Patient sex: M
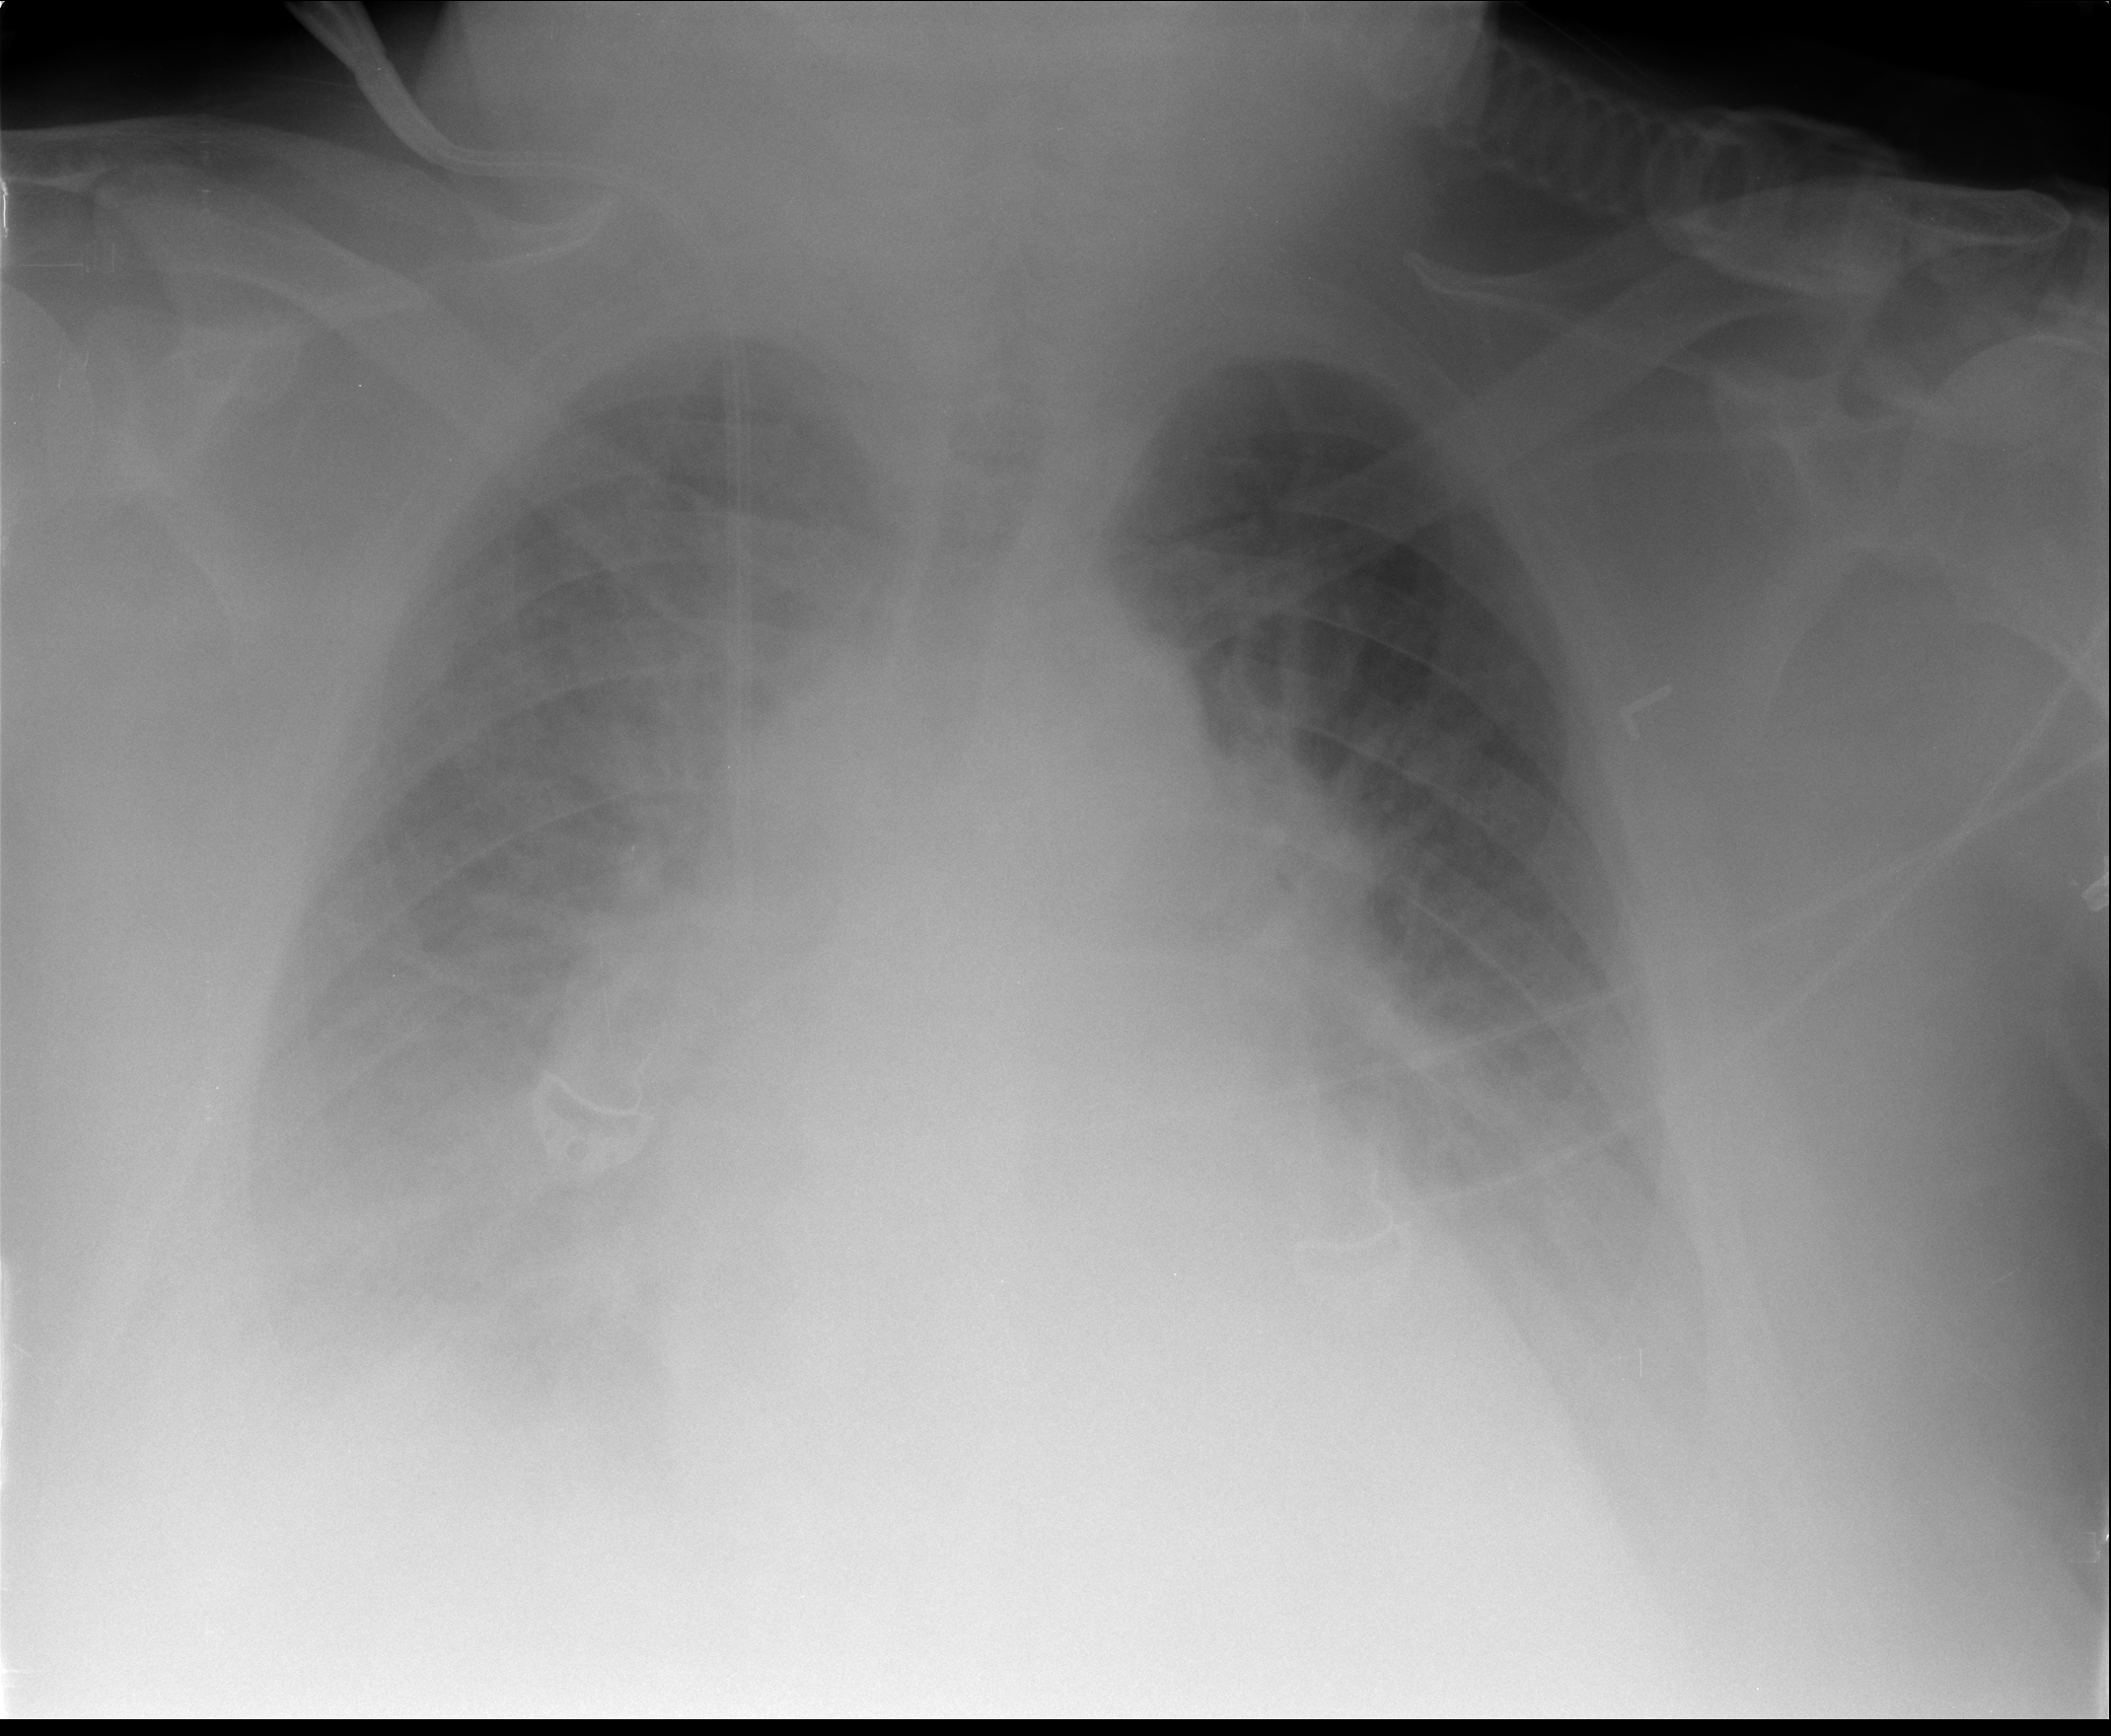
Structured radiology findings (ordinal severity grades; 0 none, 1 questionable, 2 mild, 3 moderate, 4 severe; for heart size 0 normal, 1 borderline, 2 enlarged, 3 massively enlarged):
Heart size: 2
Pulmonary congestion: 3
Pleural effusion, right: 3
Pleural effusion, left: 2
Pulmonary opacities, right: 4
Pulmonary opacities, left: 3
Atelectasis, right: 3
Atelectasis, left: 3